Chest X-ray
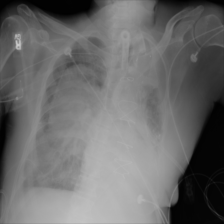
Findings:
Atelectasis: negative
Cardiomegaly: negative
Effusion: positive
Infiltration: negative
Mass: positive
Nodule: negative
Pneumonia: negative
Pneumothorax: negative
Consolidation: negative
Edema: negative
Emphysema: negative
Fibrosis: negative
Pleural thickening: negative
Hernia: negative